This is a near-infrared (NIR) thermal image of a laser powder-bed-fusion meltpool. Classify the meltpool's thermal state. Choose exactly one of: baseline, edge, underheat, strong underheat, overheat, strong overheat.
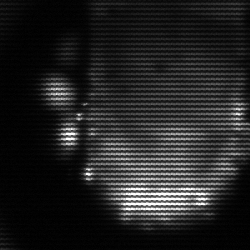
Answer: baseline